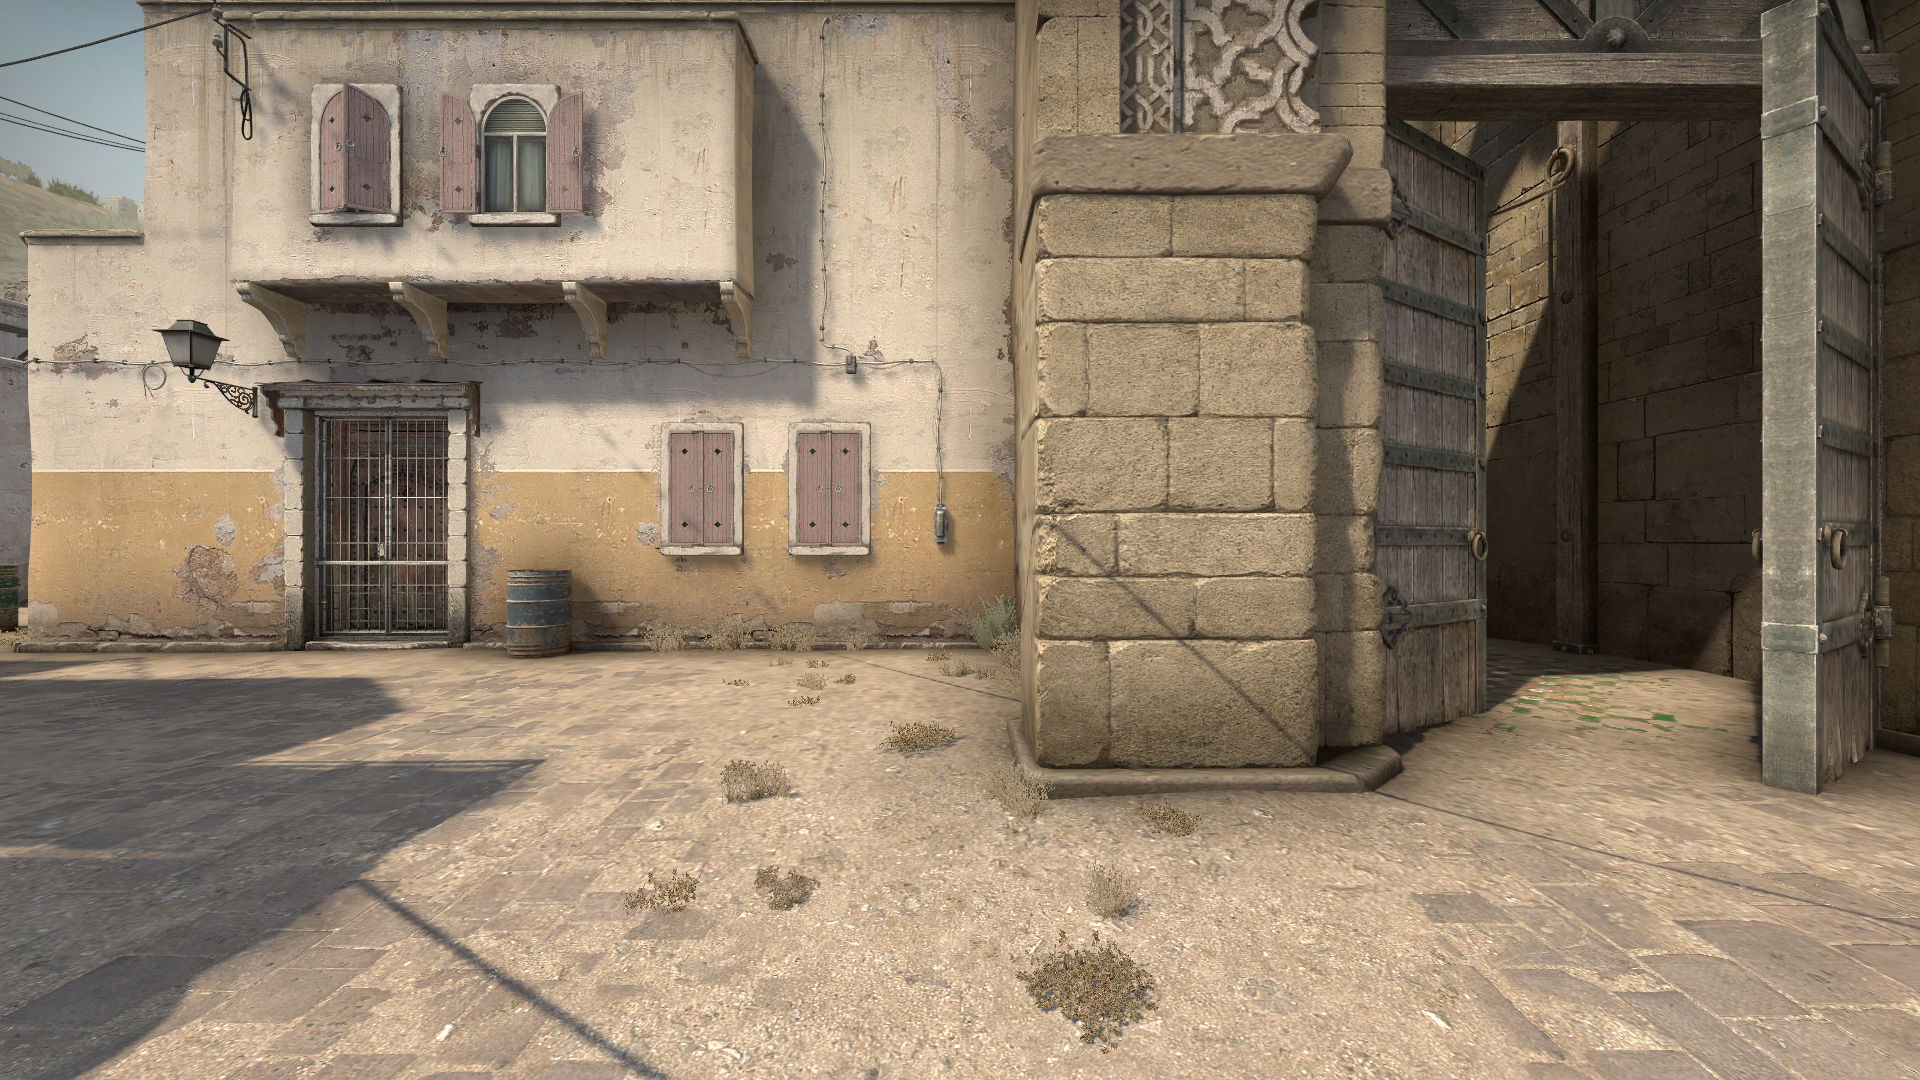
Map: de_dust2